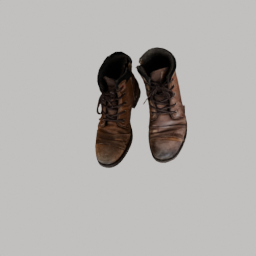
Label: people